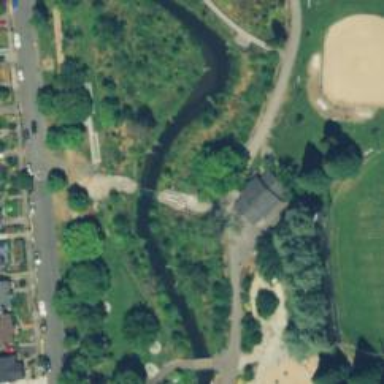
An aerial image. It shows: Footway on bridge.